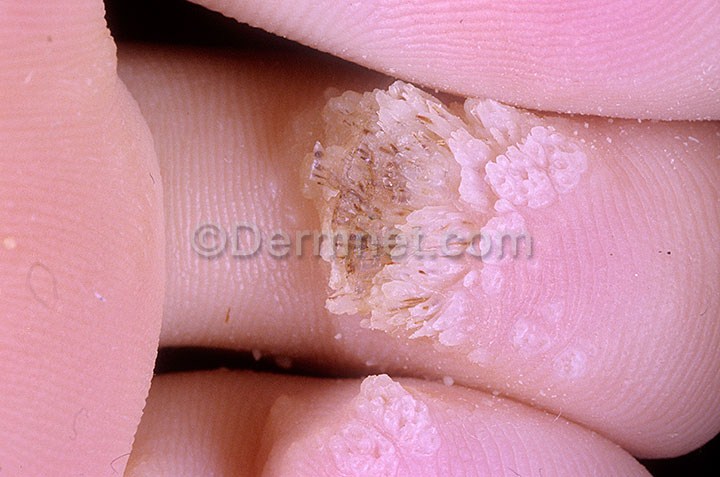
Disease: Warts Molluscum and other Viral Infections